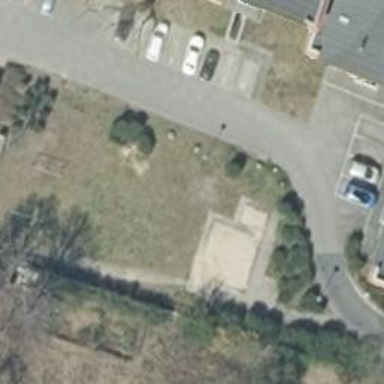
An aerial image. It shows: Playground area for leisure activities on the land.